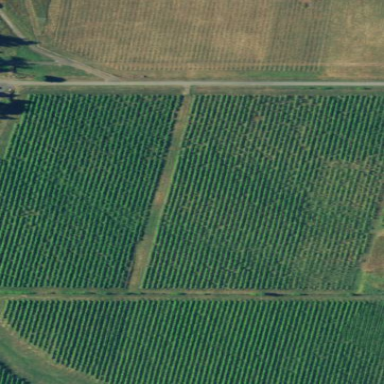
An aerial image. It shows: Vineyard.